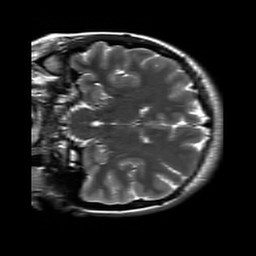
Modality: T2w
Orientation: coronal
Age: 23
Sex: female
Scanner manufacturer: siemens
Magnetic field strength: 3 T
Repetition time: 8.53 s
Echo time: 0.091 s